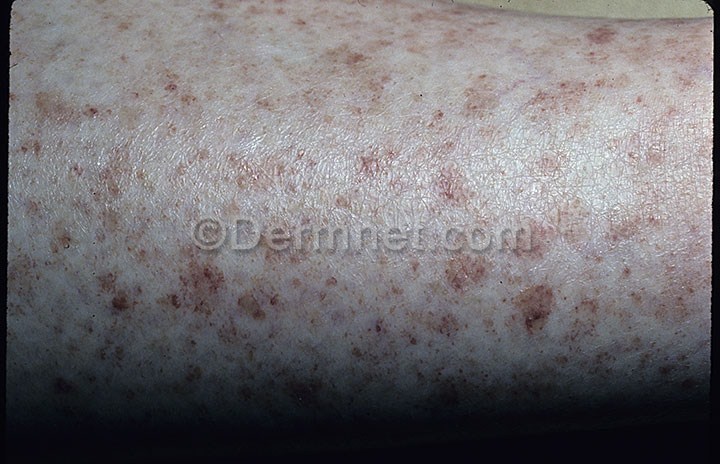
Disease: Vasculitis Photos